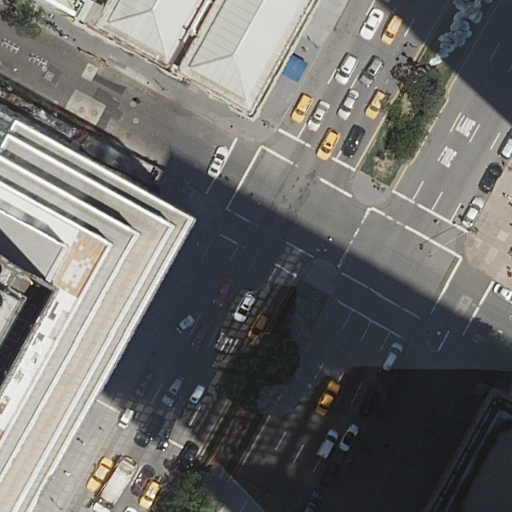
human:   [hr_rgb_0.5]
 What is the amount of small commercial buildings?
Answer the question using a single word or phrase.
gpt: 1

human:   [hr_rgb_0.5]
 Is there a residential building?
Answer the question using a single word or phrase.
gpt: yes

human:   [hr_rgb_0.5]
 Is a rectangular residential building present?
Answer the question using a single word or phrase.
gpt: yes

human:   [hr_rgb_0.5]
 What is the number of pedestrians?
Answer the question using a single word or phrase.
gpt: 1

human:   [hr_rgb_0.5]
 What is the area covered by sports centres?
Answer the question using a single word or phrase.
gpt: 655m2

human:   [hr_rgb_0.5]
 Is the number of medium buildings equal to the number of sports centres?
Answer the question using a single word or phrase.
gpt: yes

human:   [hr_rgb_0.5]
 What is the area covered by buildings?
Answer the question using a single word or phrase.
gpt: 3507m2

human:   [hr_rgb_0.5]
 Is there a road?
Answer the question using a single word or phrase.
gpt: yes

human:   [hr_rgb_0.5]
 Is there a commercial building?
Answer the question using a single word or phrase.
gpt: yes

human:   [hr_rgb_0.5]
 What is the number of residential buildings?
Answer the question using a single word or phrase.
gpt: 2

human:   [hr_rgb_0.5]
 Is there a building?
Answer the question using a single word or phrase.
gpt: yes

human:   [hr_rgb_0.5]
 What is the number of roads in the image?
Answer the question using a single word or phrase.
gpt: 3

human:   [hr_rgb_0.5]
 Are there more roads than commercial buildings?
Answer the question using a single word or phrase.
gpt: yes

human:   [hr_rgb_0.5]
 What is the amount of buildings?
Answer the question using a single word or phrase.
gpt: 4

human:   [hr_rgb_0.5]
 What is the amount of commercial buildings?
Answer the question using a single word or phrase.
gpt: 2

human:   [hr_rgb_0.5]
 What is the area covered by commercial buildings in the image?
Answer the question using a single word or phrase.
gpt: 282m2

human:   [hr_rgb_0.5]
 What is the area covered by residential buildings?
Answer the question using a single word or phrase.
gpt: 3224m2

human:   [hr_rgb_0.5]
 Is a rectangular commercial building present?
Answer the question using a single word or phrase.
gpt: yes

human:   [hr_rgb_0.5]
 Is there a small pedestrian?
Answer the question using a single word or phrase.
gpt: no

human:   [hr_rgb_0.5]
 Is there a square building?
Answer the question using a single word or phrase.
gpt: no

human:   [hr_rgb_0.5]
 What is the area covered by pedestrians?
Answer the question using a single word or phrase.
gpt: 1374m2

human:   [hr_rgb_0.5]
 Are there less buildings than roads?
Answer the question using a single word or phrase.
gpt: no

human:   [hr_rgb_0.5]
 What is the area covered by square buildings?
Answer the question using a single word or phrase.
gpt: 0m2

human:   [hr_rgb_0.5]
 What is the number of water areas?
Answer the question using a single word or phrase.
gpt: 0

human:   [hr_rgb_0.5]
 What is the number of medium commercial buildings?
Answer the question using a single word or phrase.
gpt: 1

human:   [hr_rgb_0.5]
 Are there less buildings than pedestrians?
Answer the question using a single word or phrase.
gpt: no

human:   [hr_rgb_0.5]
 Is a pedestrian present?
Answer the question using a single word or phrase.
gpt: yes

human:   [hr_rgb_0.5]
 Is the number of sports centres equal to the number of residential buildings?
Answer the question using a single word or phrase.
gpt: no

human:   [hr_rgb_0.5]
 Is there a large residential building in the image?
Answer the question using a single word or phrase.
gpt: yes

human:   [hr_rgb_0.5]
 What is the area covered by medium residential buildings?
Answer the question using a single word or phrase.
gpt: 0m2

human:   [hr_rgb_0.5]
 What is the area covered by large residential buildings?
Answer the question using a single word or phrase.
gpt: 3224m2

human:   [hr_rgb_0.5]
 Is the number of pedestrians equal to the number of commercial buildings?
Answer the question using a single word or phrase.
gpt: no

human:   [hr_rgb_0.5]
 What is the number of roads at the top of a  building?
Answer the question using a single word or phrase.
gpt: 1

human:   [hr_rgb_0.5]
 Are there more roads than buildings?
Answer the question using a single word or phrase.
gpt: no

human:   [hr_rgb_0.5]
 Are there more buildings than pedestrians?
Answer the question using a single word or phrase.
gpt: yes

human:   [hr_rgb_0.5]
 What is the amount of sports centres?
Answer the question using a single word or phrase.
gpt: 1

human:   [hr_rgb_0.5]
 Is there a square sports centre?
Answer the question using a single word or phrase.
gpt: no

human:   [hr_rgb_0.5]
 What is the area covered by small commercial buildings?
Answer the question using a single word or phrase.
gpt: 19m2

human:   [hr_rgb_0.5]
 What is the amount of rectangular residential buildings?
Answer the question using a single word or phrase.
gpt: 1

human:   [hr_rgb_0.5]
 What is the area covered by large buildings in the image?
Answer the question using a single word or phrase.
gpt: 3224m2

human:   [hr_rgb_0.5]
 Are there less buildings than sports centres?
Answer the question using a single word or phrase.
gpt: no

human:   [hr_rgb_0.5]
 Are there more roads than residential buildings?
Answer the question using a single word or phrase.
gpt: yes

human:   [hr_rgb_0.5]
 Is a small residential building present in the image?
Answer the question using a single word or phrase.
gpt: no

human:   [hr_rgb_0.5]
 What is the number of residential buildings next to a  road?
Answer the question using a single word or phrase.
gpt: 2

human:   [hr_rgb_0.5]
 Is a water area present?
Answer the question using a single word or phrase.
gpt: no

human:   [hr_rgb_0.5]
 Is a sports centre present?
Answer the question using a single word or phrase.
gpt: yes

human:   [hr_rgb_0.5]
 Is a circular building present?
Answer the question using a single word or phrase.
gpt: no

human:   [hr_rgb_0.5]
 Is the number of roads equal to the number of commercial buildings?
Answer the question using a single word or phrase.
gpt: no

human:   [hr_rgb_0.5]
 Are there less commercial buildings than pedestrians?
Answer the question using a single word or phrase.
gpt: no

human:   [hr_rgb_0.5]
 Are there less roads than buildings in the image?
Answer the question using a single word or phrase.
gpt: yes

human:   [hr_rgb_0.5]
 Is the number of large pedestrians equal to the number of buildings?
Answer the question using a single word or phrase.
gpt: no

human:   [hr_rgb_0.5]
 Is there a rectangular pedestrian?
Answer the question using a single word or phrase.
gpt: yes

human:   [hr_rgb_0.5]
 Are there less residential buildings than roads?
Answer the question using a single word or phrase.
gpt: yes

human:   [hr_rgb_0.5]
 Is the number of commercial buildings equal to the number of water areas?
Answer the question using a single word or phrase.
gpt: no

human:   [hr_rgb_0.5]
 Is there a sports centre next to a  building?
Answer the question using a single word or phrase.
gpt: yes

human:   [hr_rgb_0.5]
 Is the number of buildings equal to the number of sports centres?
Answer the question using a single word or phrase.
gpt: no

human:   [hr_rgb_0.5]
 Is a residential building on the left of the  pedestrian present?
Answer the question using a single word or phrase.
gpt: yes

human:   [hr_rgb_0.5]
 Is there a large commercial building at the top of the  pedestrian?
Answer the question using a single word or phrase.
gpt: no

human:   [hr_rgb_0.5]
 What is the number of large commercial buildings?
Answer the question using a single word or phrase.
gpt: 0

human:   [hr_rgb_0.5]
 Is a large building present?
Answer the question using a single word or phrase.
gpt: yes

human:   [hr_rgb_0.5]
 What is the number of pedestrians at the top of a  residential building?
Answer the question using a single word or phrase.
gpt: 0

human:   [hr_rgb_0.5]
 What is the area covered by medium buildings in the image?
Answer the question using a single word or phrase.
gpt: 263m2

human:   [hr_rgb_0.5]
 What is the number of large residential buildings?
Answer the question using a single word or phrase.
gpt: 2

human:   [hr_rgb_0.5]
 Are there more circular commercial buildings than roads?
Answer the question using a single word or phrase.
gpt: no